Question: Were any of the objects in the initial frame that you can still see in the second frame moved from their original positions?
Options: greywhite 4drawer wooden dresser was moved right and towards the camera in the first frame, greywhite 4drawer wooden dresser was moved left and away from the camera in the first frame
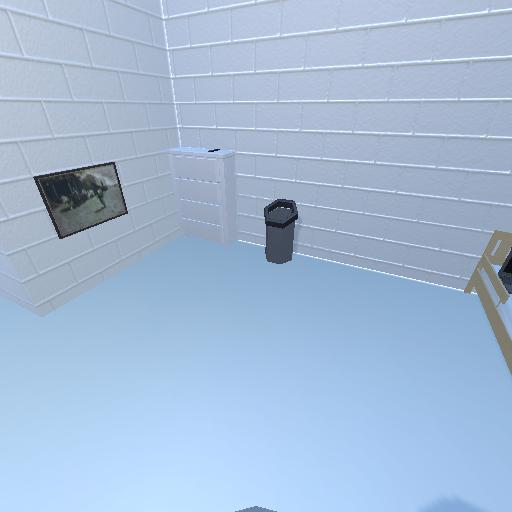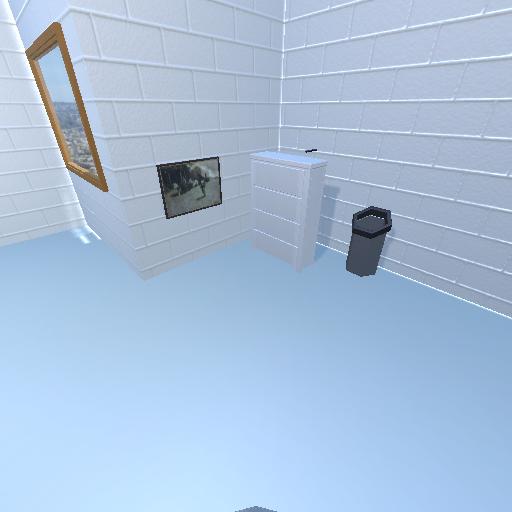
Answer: greywhite 4drawer wooden dresser was moved right and towards the camera in the first frame